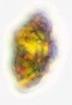
Label: Akashiwo